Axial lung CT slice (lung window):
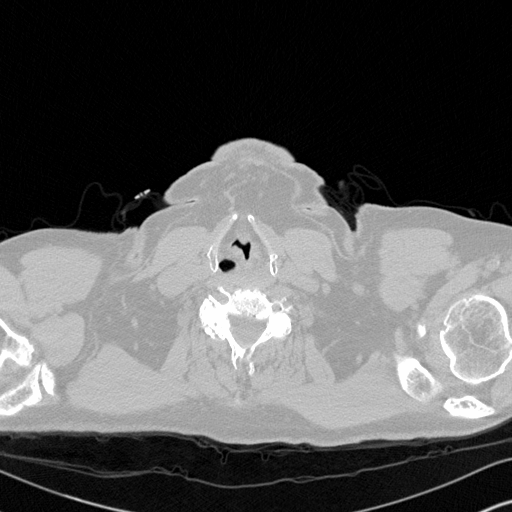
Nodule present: no